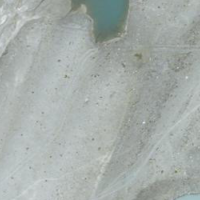
EUNIS habitat code: 48
Species observed at this site:
Saxifraga aizoides
Gentiana terglouensis